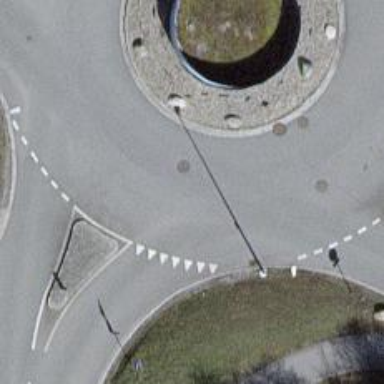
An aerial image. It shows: Tertiary road with asphalt surface leading to roundabout.